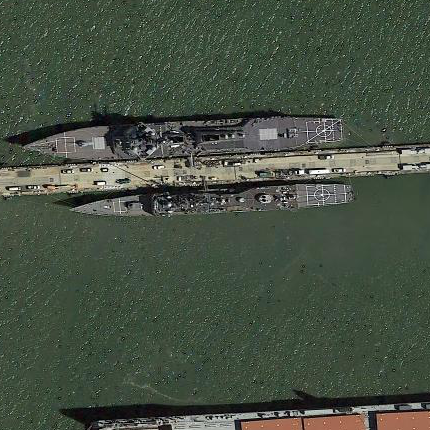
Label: cruiser